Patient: sex F, age 33
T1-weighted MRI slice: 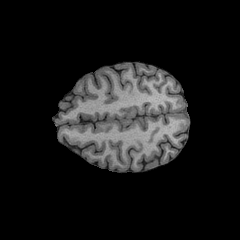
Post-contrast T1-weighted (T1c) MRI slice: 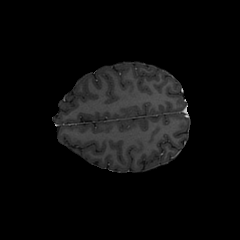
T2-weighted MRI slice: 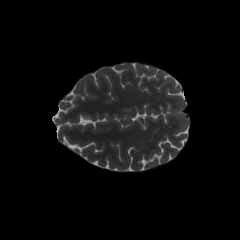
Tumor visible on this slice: no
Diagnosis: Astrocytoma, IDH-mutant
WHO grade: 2